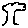
Label: tree